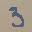
Label: 3